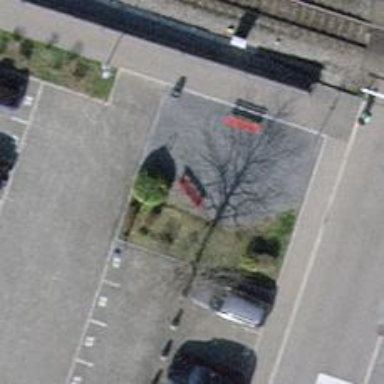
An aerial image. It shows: Red bench.